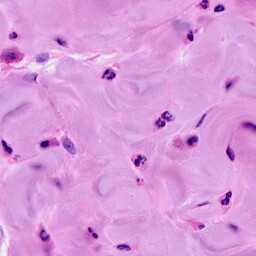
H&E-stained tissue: Breast